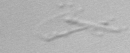
Label: detritus